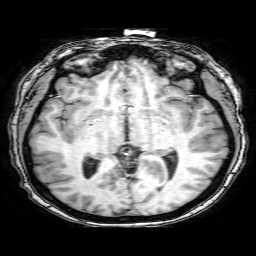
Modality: T1w
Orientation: coronal
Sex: female
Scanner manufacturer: philips
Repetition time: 0.008185 s
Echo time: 0.00375 s